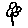
Label: flower